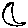
Label: moon